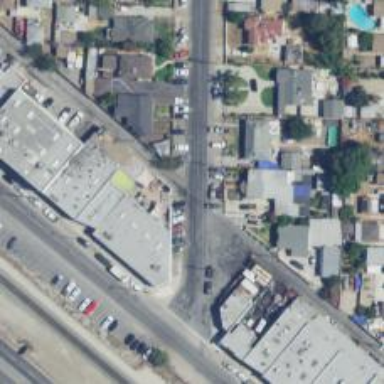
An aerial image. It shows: Alley classified as service road.